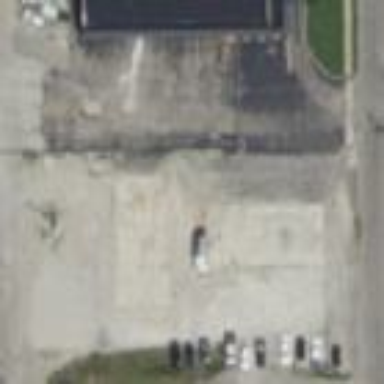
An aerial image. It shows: Parking area.